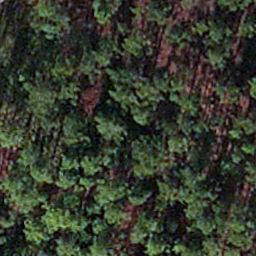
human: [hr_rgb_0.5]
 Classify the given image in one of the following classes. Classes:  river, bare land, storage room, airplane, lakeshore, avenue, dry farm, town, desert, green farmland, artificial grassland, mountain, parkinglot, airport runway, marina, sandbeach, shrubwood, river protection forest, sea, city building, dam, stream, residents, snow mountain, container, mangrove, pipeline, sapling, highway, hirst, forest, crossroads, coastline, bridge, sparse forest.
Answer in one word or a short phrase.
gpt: sapling